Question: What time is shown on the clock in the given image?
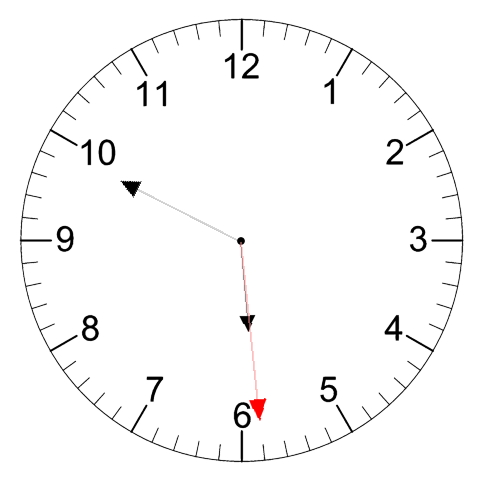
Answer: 05:49:29